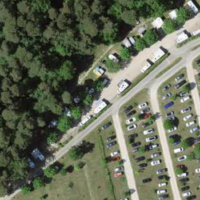
EUNIS habitat code: 53
Species observed at this site:
Certhia brachydactyla
Phylloscopus trochilus
Phylloscopus collybita
Luscinia megarhynchos
Cyanistes caeruleus
Cuculus canorus
Sylvia borin
Dryocopus martius
Sporobolus indicus
Fringilla coelebs
Oriolus oriolus
Passer domesticus
Sylvia atricapilla
Turdus merula